Question: I have a pandas dataframe with datetime values including microseconds:
'''
column1 column2
time
1900-01-01 10:39:52.887916 19363.876 19362.7575
1900-01-01 10:39:53.257916 19363.876 19362.7575
1900-01-01 10:39:53.808007 19363.876 19362.7575
1900-01-01 10:39:53.827894 19363.876 19362.7575
1900-01-01 10:39:54.277931 19363.876 19362.7575
'''
I plot the dataframe as follows:
'''
def plot(df):
ax = df.plot(y='column1', figsize=(20, 8))
df.plot(y='column2', ax=ax)
ax.get_yaxis().get_major_formatter().set_useOffset(False)
mpl.pyplot.show()
'''
Notice on the image below that the microseconds are displayed as '%f' rather than their actual value.
That is, instead of '10:39:52.887916' it displays '10:39:52.%f'
How can I display the actual microseconds in the tick labels (even if it's only a few significant digits)?

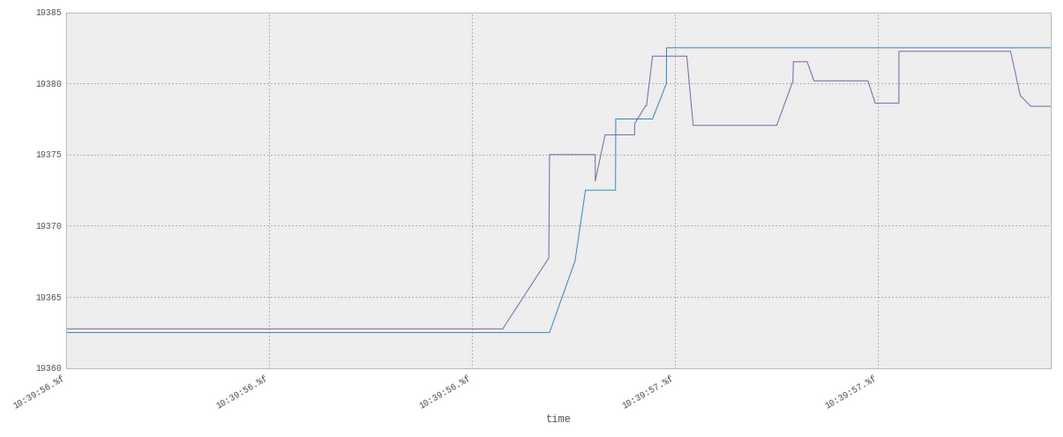
Answer: You should be able to set the major ticks to the format you want, using 'set_major_formatter':
'''
In [14]:
import matplotlib as mpl
import matplotlib.dates
df = pd.DataFrame({'column1': [1,2,3,4],
'column2': [2,3,4,5]},
index =pd.to_datetime([1e8,2e8,3e8,4e8]))
def plot(df):
ax = df.plot(y='column1', figsize=(20, 8))
df.plot(y='column2', ax=ax)
ax.get_yaxis().get_major_formatter().set_useOffset(False)
ax.get_xaxis().set_major_formatter(matplotlib.dates.DateFormatter('%H:%M:%S.%f'))
#mpl.pyplot.show()
return ax
print df
column1 column2
1970-01-01 00:00:00.100000 1 2
1970-01-01 00:00:00.200000 2 3
1970-01-01 00:00:00.300000 3 4
1970-01-01 00:00:00.400000 4 5
'''

If the problem do go away, then I think somewhere in the code the formatter format is specified incorrectly, namely '%%f' instead of '%f', which returns a literal ''%'' character.